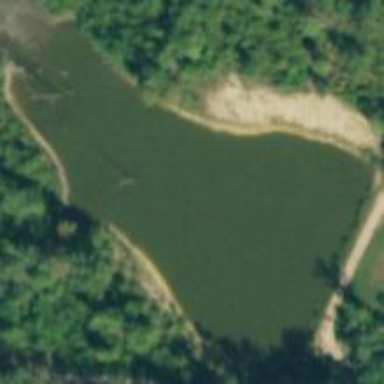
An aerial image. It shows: Reservoir of natural water.